Question: I have a SSIS package to insert/update rows to Database. First i use look up for checking if row already inserted to DB;If yes i update that row, else insert as new row.
My problem is when inserting , a row is inserted successfully but also redirected to error. How both can happen at same time? That too it happens some times not always - very inconsistent. How to track what caused the error ? I used "redirect row" here to get failed rows.

This happens only when it deployed on server.On running my local machine using BIDS works fine.
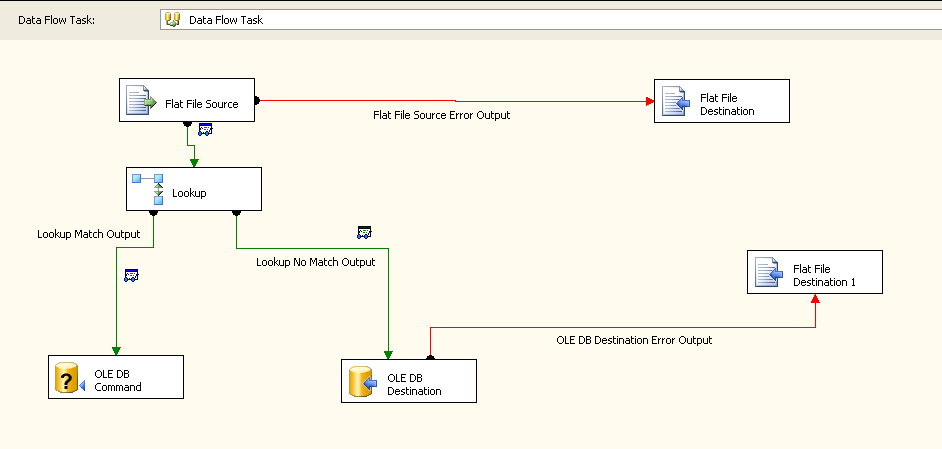
Answer: My finding might help those who visit here..
@billinkc made a broad comment; i had gone all through that.Well Later after digging down the system the problem was something different.
My SSIS package has script task within to do some operations.That one uses a folder called TEMP in the disk.The program which triggered this SSIS also simultaneously using the same TEMP folder. Now there the file read/write exceptions were not handled.
This caused script task to fail resulting a package fail error.Since the INSERT functionality carried before the script task,INSERT was successful.Later when script failed it moved rows to error too!
I tried with catching these "file errors/exceptions" and it worked!!